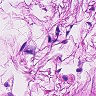
Metastatic tissue present: no